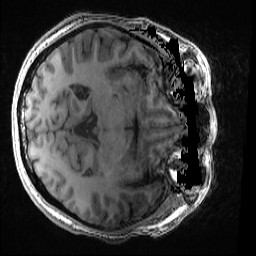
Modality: T1w
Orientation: axial
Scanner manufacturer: ge
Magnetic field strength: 3 T
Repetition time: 0.008164 s
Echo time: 0.003184 s